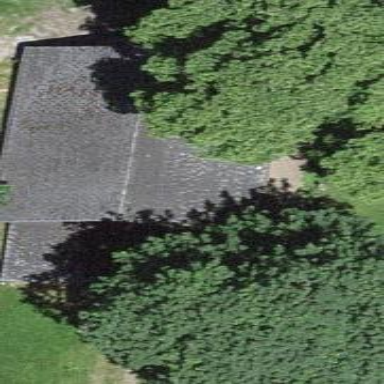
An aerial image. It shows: Barn.